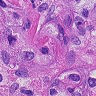
Metastatic tissue present: yes